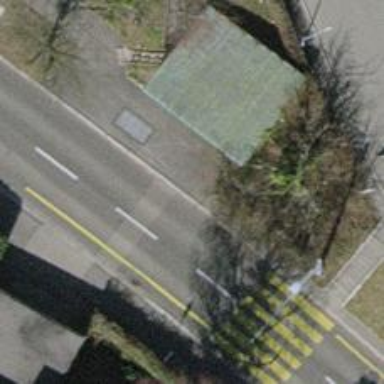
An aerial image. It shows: Asphalt sidewalk.